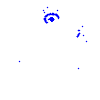
Particle: electron